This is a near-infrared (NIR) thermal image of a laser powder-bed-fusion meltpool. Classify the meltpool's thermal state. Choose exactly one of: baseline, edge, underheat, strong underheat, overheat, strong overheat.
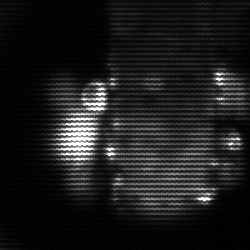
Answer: strong underheat